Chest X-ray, PA view. Patient: 55 years old, sex F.
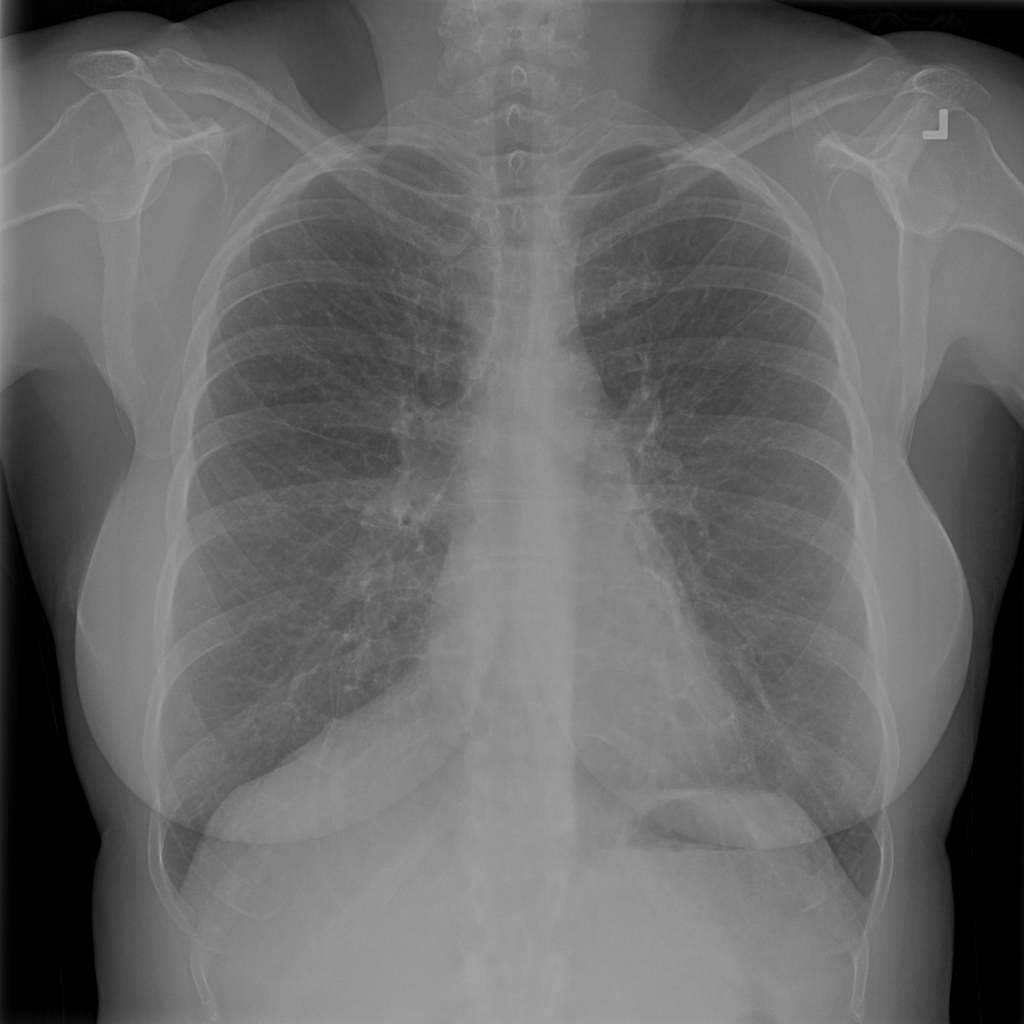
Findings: No Finding